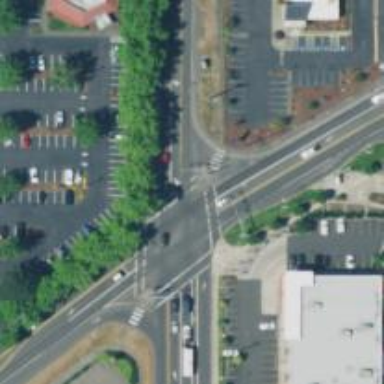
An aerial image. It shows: Footway located on traffic island.